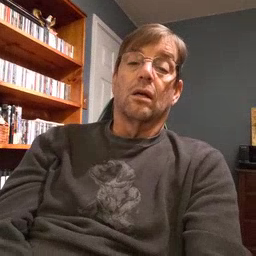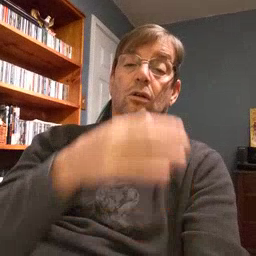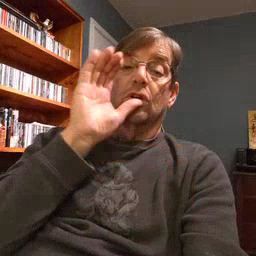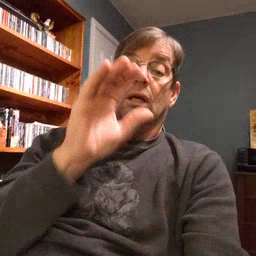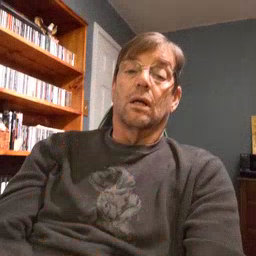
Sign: drink